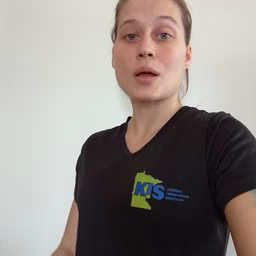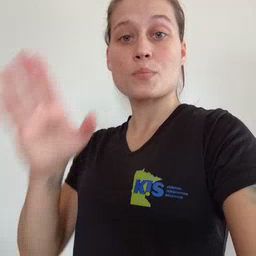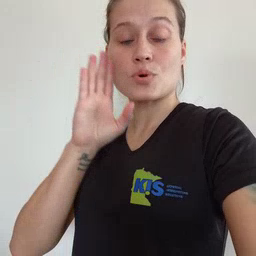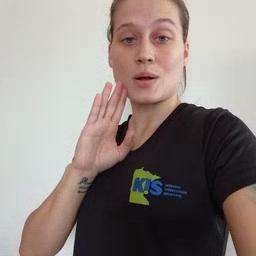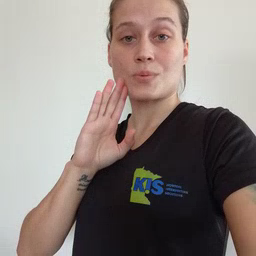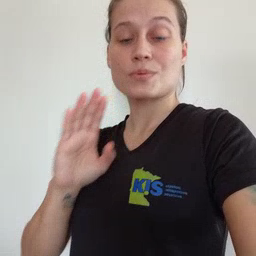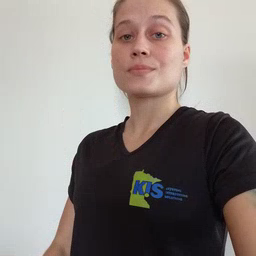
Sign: brown